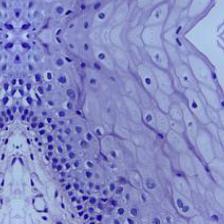
Diagnosis: Normal